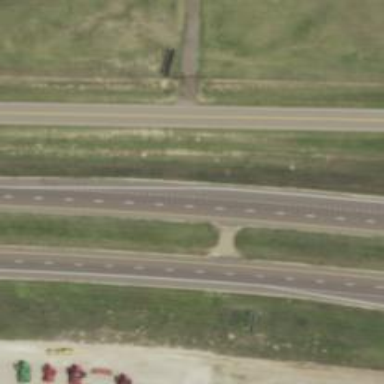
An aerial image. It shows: Solid road edge marking.